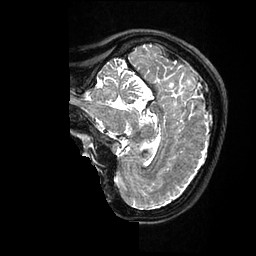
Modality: T2w
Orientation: sagittal
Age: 39
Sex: female
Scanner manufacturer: ge
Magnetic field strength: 3 T
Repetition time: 3.202 s
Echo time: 0.05862 s